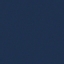
Label: SeaLake